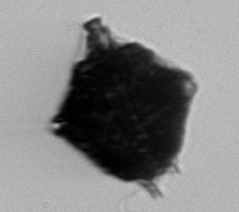
Label: Gonyaulax